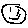
Label: smiley face